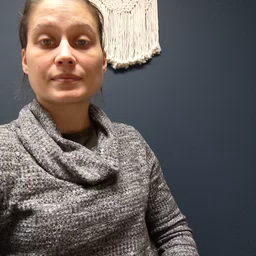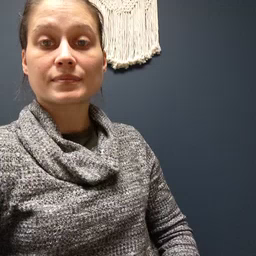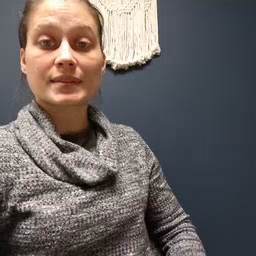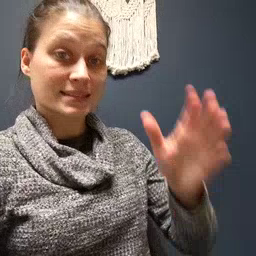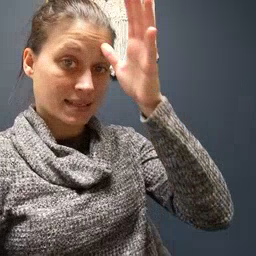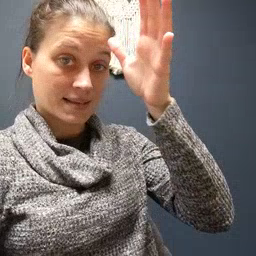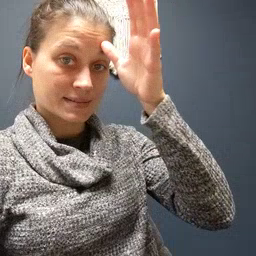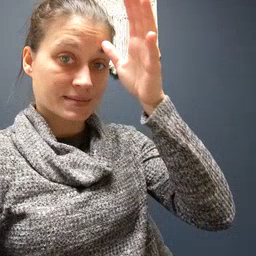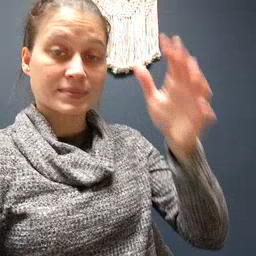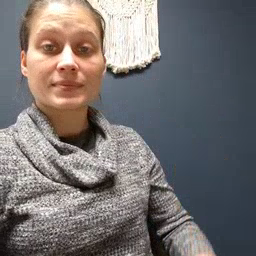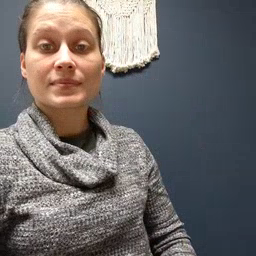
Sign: dad